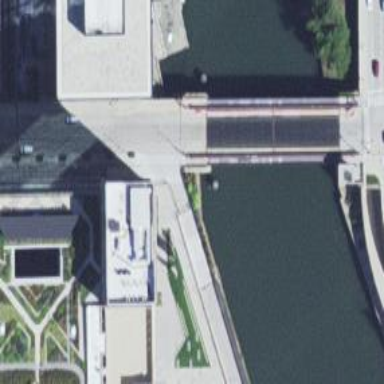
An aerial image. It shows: Secondary road with separate sidewalk that crosses movable bascule bridge.